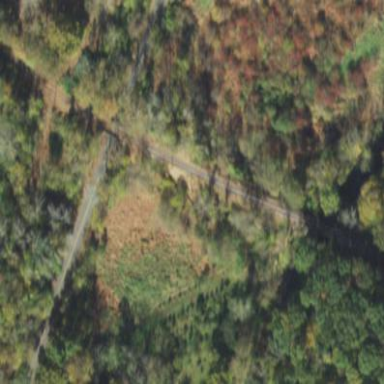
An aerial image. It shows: Area designated for railway use.